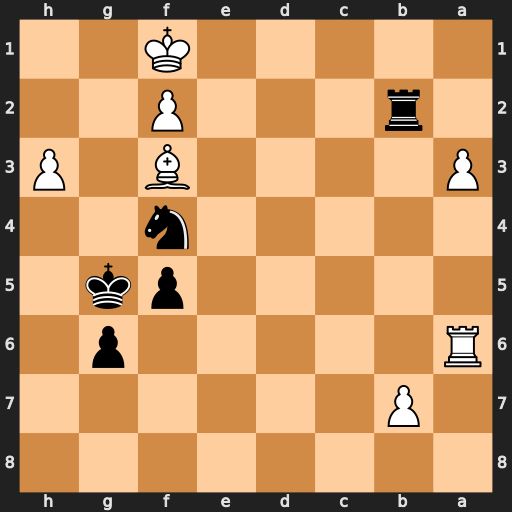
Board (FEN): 8/1P6/R5p1/5pk1/5n2/P4B1P/1r3P2/5K2
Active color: b
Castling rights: -
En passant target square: -
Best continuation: Rb1+ Bd1 Rxd1#